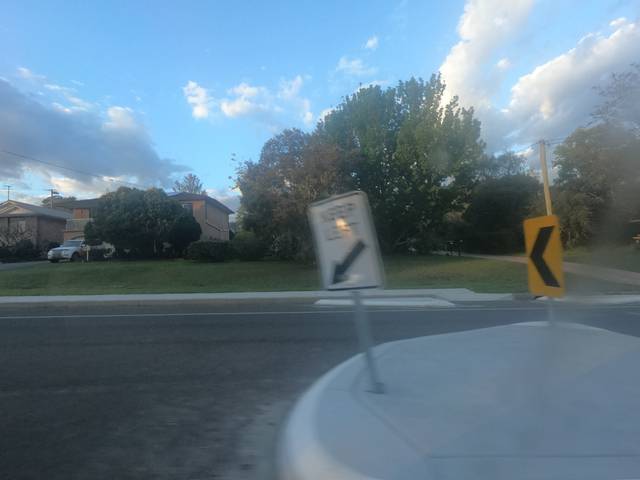
Region: Australia
Coordinates: -34.491, 150.813